Interaction volume radius: 5 \u00c5
Interaction volume height: 35 \u00c5
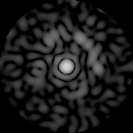
Disorder parameter: 0.8471